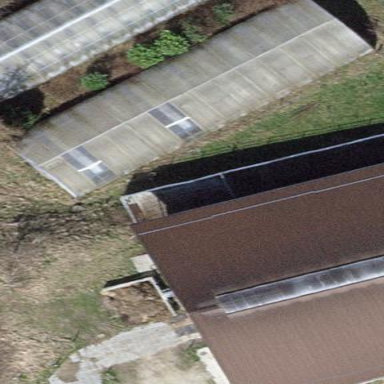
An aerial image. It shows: Greenhouse.